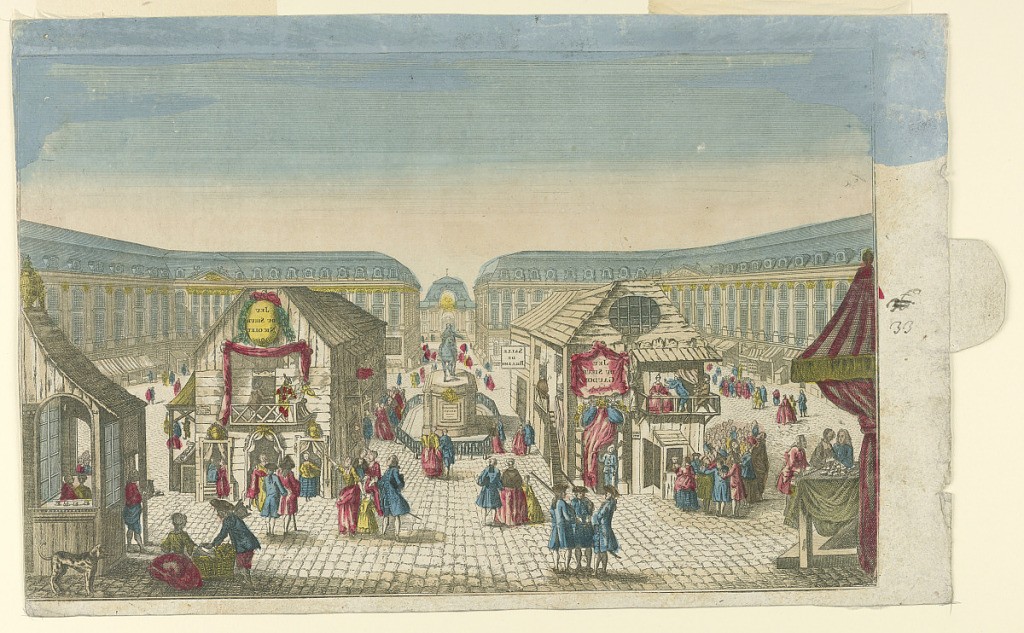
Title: Place Vendôme During the Fair of Saint-Ovide, Paris
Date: ca. 1755
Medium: Hand-colored etching on paper
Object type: Print
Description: For a peep show. Horizontal rectangle. The statue of Louis XIV is flanked by rows of two wooden huts each. That in front at left houses at the front the "JEU/DU SIEUR/NICOLLE," and laterally a shop of a woodcarver. The hut at the back of the row at right contains a "SALLE DE BILLIARD," that at the front the "JEU/DU SIEUR/GAUDON." The writing is in inverse direction. The palce is crowded by other huts and by people.